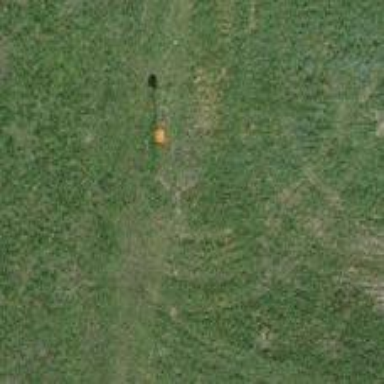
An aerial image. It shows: Aerial marker.